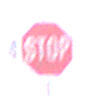
Verkehrszeichen: Stop
Umgebung: Outdoor, Urban
Tageszeit: MorningAfternoon
Wetter: Overcast
Licht: Natural
Jahreszeit: NotSpecified
Kontrast: LowContrast